You are looking at raw rotor-rig vibration samples arranged as a grayscale image. Determine the machine's mechanical condition. Answer with exactly one of: normal, misalignment, unbalance, looseness.
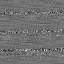
Answer: looseness